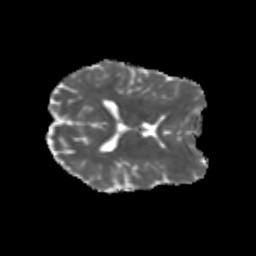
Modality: MD
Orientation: axial
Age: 24
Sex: female
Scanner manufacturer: siemens
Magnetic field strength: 3 T
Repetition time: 3.5 s
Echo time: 0.113 s